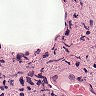
Metastatic tissue present: yes